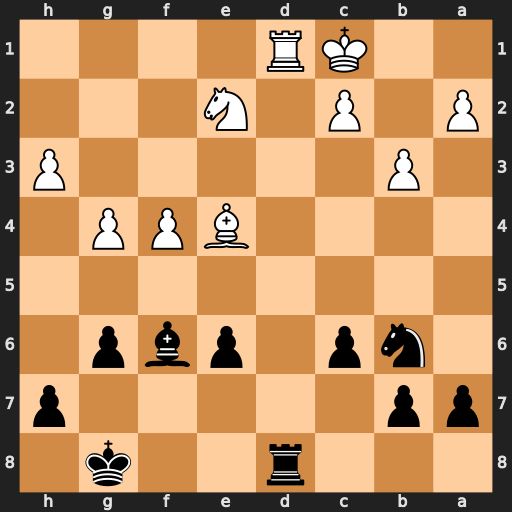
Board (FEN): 3r2k1/pp5p/1np1pbp1/8/4BPP1/1P5P/P1P1N3/2KR4
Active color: b
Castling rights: -
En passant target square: -
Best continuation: Bb2+ Kxb2 Rxd1